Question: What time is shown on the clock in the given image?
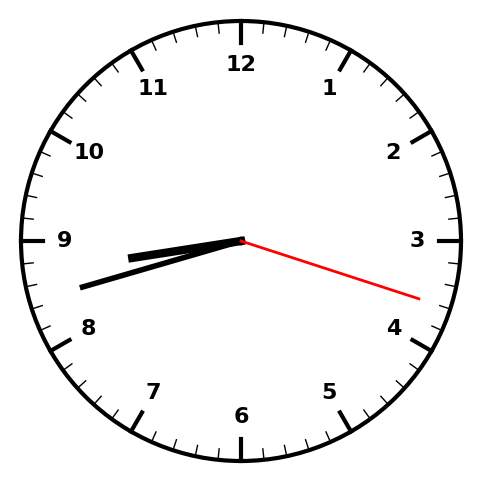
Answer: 08:42:18